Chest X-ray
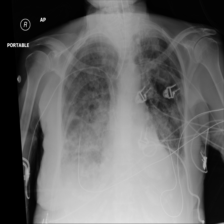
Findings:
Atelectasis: negative
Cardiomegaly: negative
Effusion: negative
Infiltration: negative
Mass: negative
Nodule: negative
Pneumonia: negative
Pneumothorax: negative
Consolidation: negative
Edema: negative
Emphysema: negative
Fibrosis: negative
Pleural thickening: negative
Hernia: negative